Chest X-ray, PA view. Patient: 37 years old, sex F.
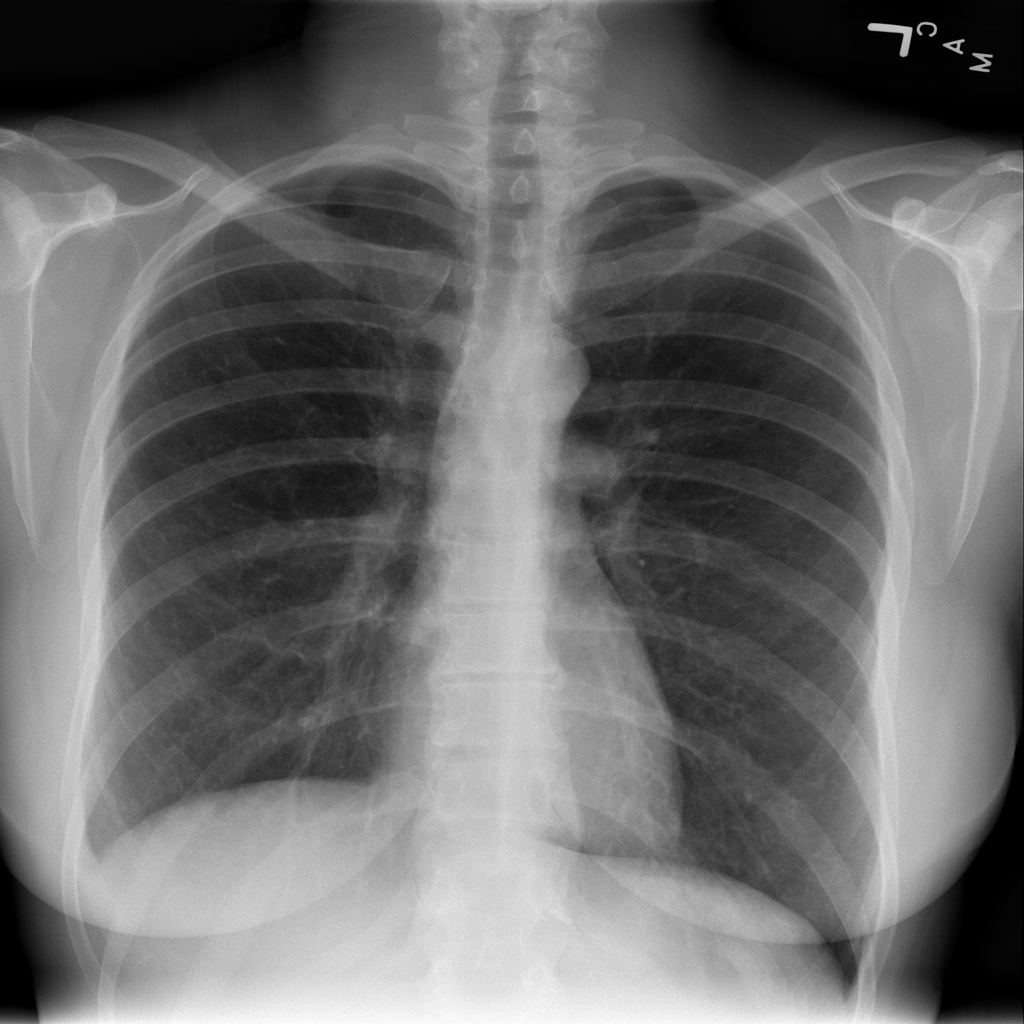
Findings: No Finding